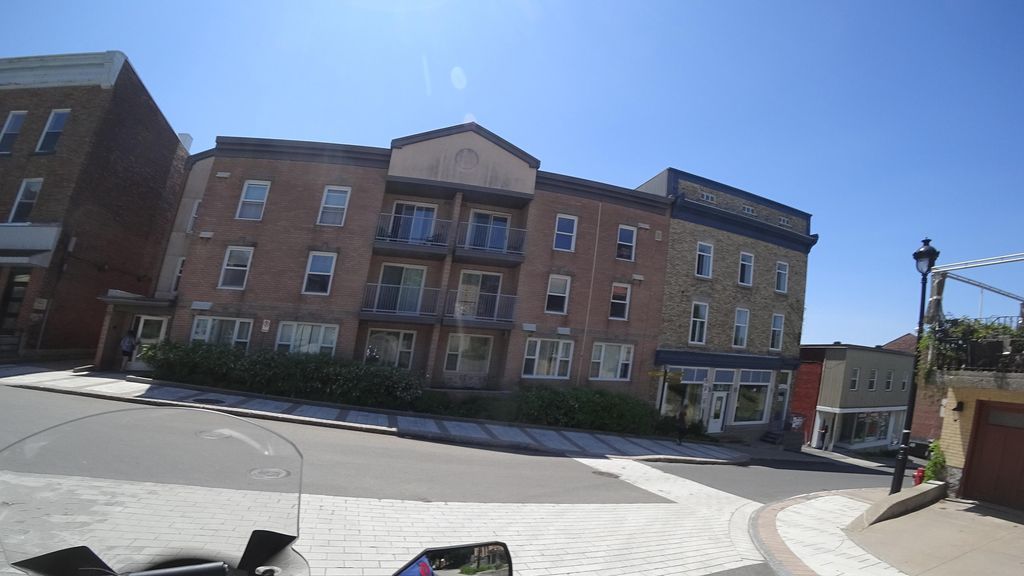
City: quebec_city